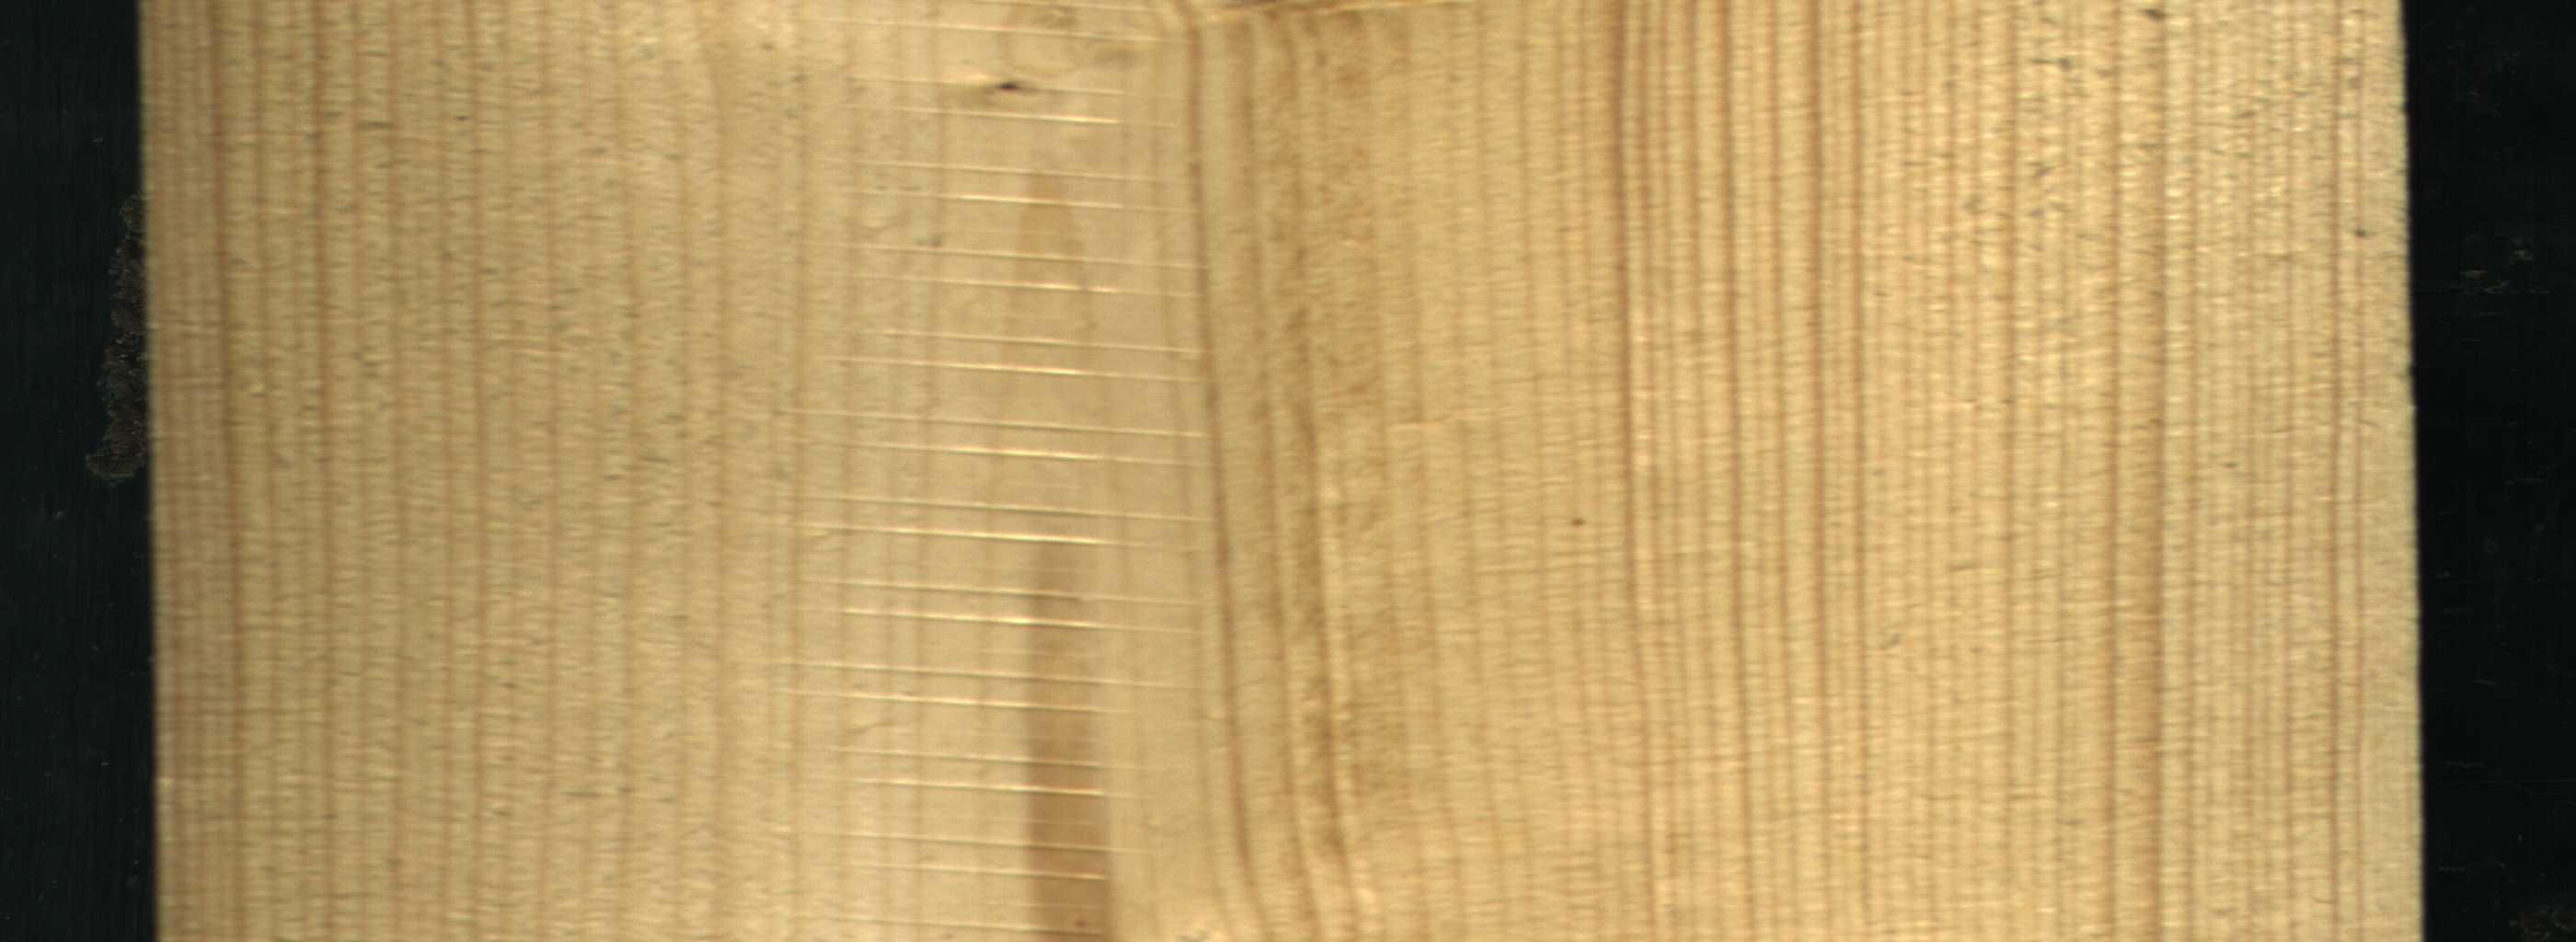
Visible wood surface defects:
Live_Knot